Question: I am developing a 3D Game for Android in Unity3D, obviously there are a lot of 3D Models.
I have a very long wall which has some columns. Here's an image

what would an ideal way to do it.
1. Use this wall as one Mesh
2. Use this wall with grouped meshes
3. Do not use mesh but instead Have model for ONE column, One Grill and one long wall. And by code Instantiate and place columns and grills to get the desired result.
Help me on this, my game has become too heavy... I'm trying to cut down on load of models.
p.s I know instead of 3D Grill I should be using the Texture of this Grill on a 2D Plane(Quad).
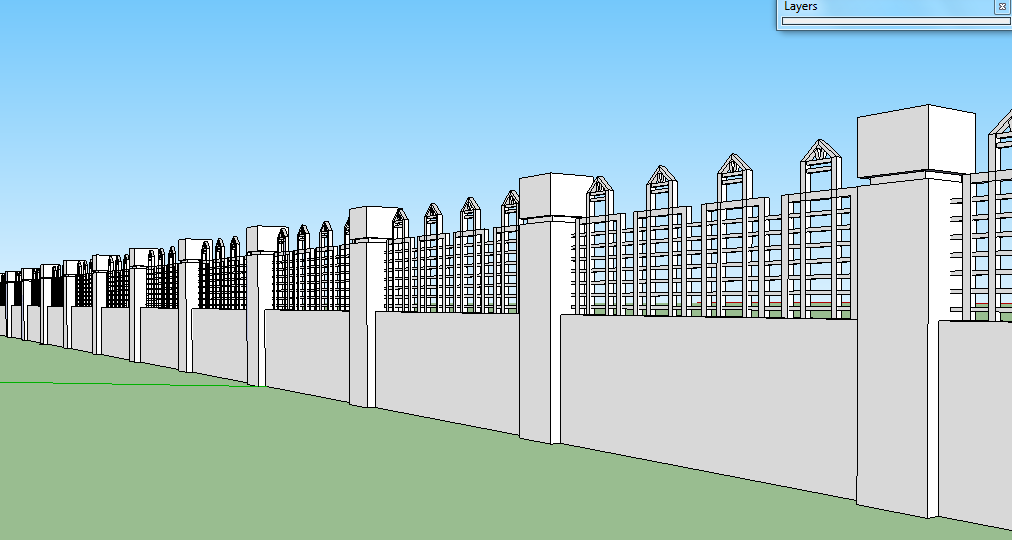
Answer: I suggest you read:
<URL>
<URL>
which explains possible bottlenecks and solutions.
You may think your game is quite "light", but it exceeds several of the recommended mobile
guidelines, e.g.: "not more than several hundred draw calls", "not more than 100 thousand
vertices". Also consider non-graphics aspects - are you making use of lots of physics, for
example?
things that may slow down your application : Lots of rigidbodies, collision-tests, forces
etc. requires more calculations, so more taxing on a mobile processor.
from "<URL>" forum